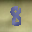
Label: 8